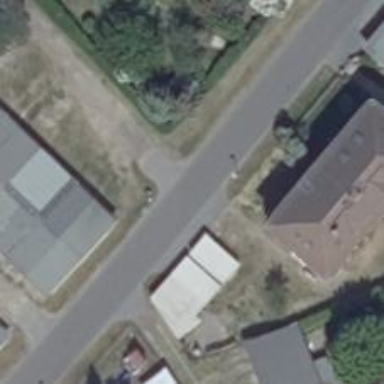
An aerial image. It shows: Asphalt road in residential area.